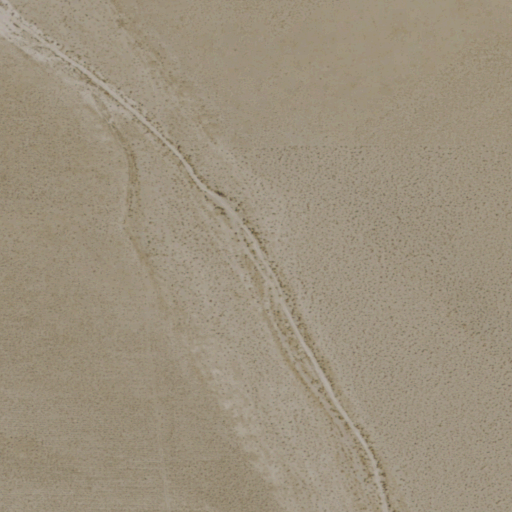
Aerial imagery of valley in Nevada named Pumpkin Hollow containing shrub and grassland